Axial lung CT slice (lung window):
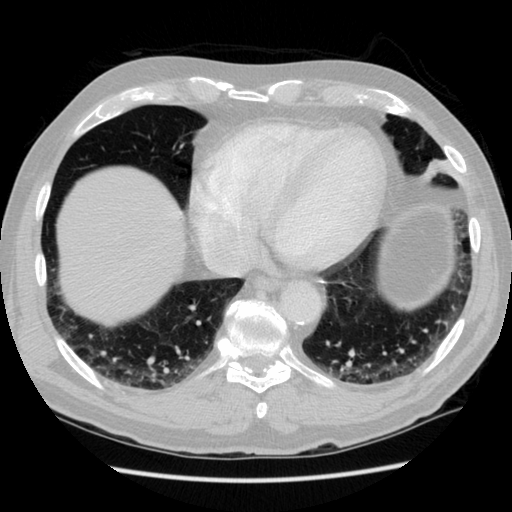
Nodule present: no